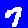
Digit: 7